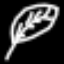
Label: leaf